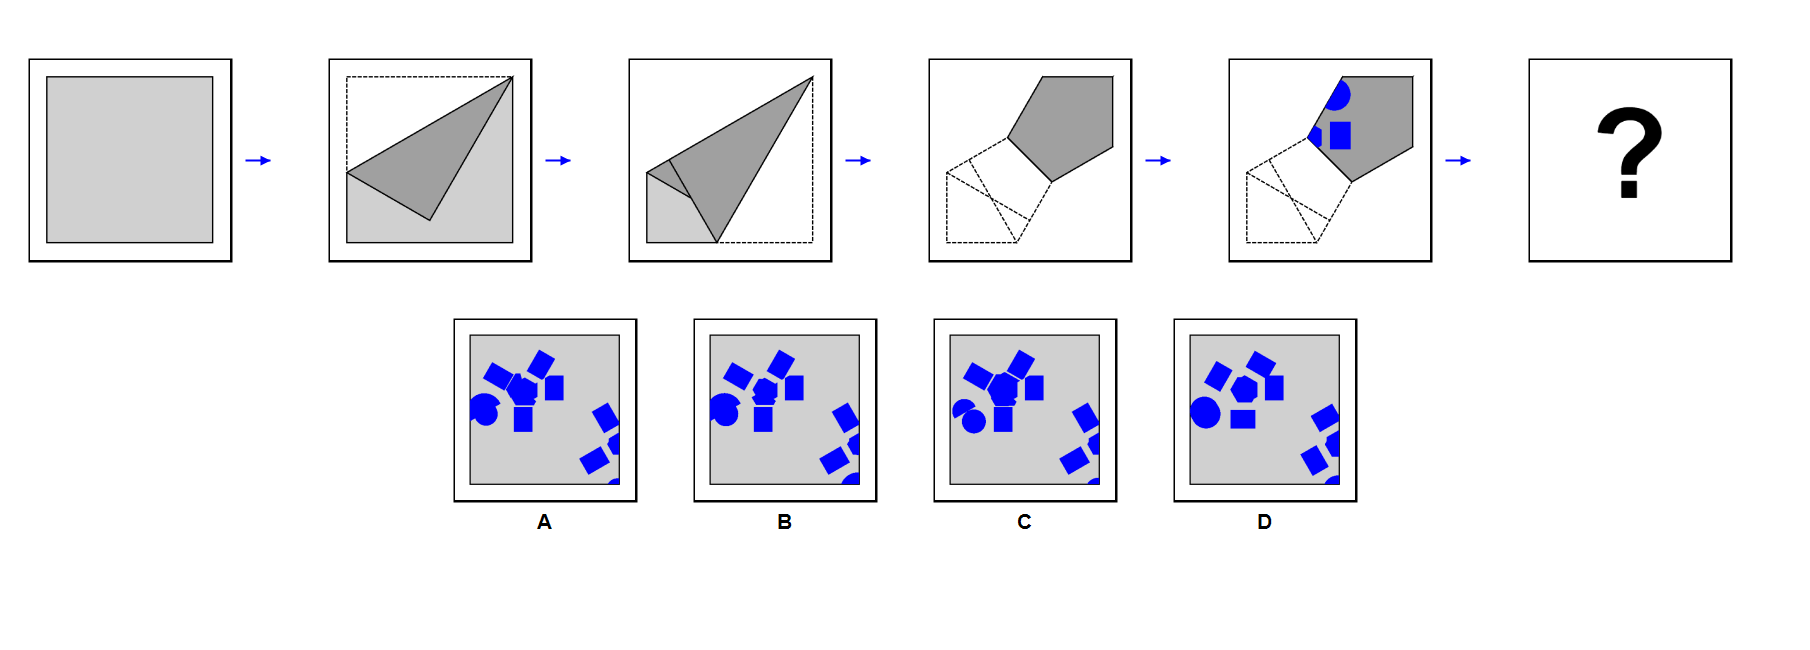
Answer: D